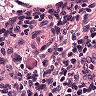
Metastatic tissue present: no